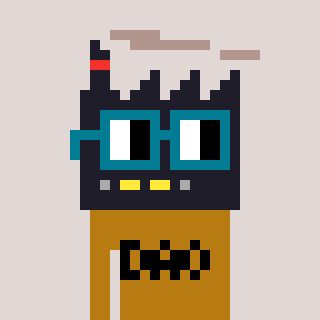
a pixel art character with square dark green glasses, a factory-shaped head and a gold-colored body on a warm background